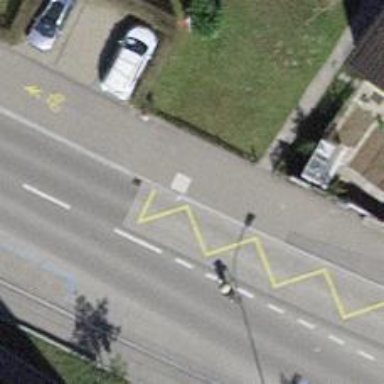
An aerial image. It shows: Bus stop with platform for public transport.